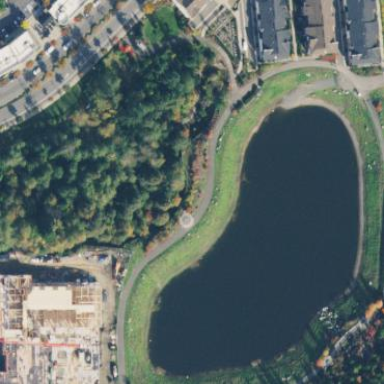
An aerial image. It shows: Picturesque pond located within basin area.